Question: So I asked this question yesterday!:
> I'm just learning the html, css, javascript stuff and I stuck on a point. I have a webpage,designed by css.
How to click on the list item to change the PARAGRAPH only,but not the css designed (see picture)

the list is in:
'''
<div id="bodyleft">
<h2>History</h2>
<li><a href="#"><PHONE></a></li>
the paragraph is:
<div id="bodyright">
<h2>blah blah blah blah blah blah </h2>
<p> blah blah blah.... </p> and I want thange THIS!!
'''
'''
var ul = document.querySelector('#bodyleft ul');
ul.onclick = function(e){
var evt = e || window.event;
var target = evt.target || evt.srcElement;
var p = document.querySelector('#bodyright p');
p.innerHTML = 'Clicked on ' + target.innerHTML;
return false;
};
'''
every '<li>' item doing the . How can I them like:
click on '<li>Item1</li> ->Write1'
click on '<li>Item2</li> ->Write2'
click on '<li>Item3</li> ->Write3'??
Thanks!
<URL>
OK THAT WAS THAT I WANT :=> <URL>
Thanks for helping!
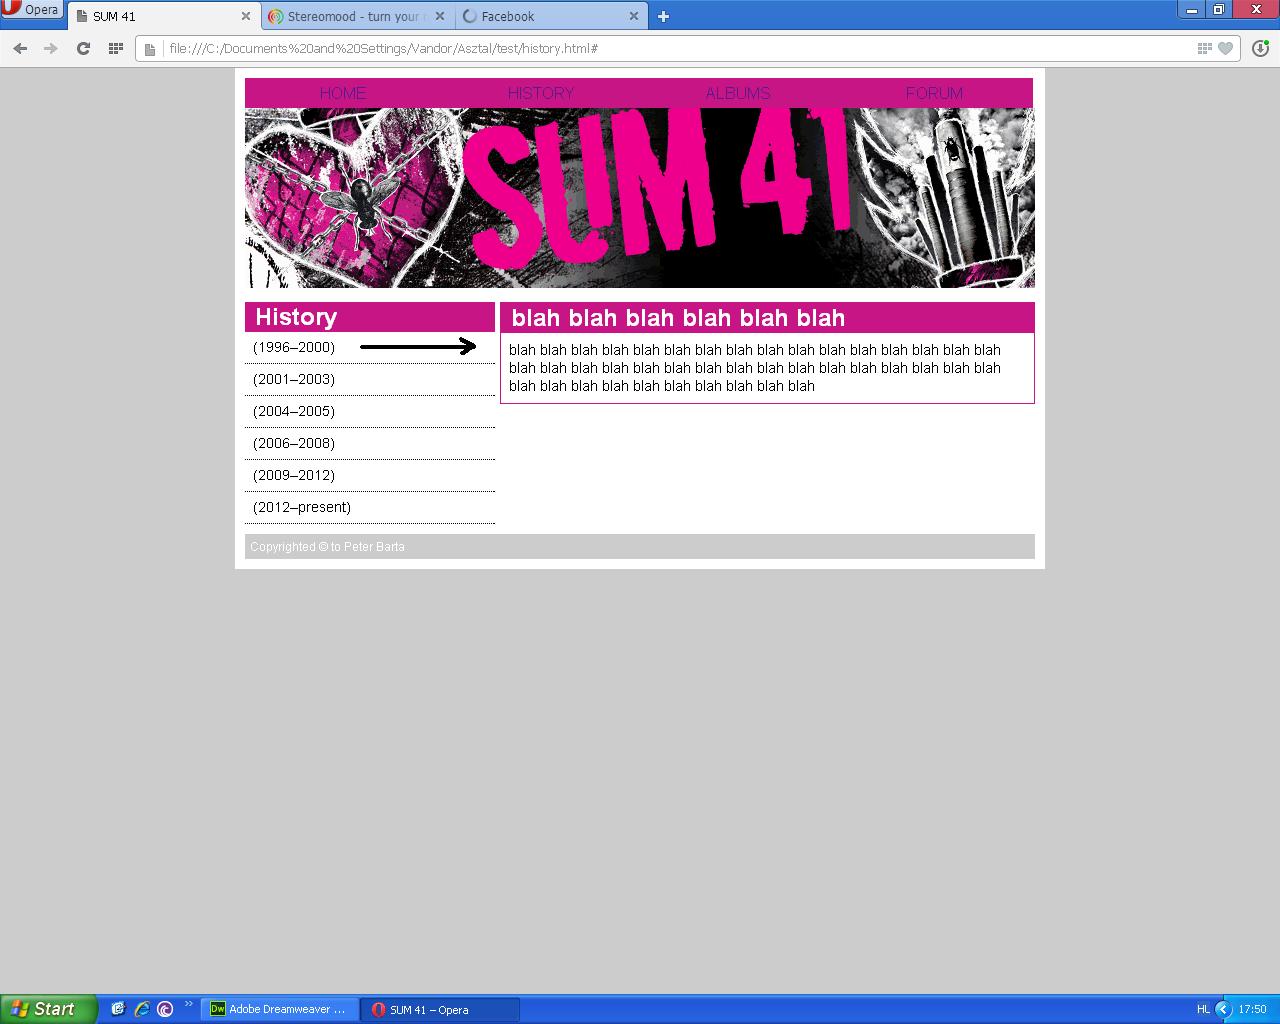
Answer: How about this solution:
'''
<head>
<script type="text/javascript">
function changeMe(id){
var test = document.getElementById('main')
if (id == 'item1') {
test.innerHTML = 'item1 clicked';
}
else if (id == 'item1') {
test.innerHTML = 'item1 clicked';
}
else if (id == 'item2') {
test.innerHTML = 'item2 clicked';
}
else if (id == 'item3') {
test.innerHTML = 'item3 clicked';
}
else if (id == 'item4') {
test.innerHTML = 'item4 clicked';
}
else if (id == 'item5') {
test.innerHTML = 'item5 clicked';
}
}
</script>
</head>
<body>
<div id="bodyleft">
<h2>History</h2>
<li id="item1" onclick="changeMe('item1');"><a href="#">Item1</a></li>
<li id="item2" onclick="changeMe('item2');"><a href="#">Item2</a></li>
<li id="item3" onclick="changeMe('item3');"><a href="#">Item3</a></li>
<li id="item4" onclick="changeMe('item4');"><a href="#">Item4</a></li>
<li id="item5" onclick="changeMe('item5');"><a href="#">Item5</a></li>
the paragraph is:
<div id="bodyright">
<h2>blah blah blah blah blah blah </h2>
<p id="main"> this will change </p>
and I want thange THIS!!
</body>
'''